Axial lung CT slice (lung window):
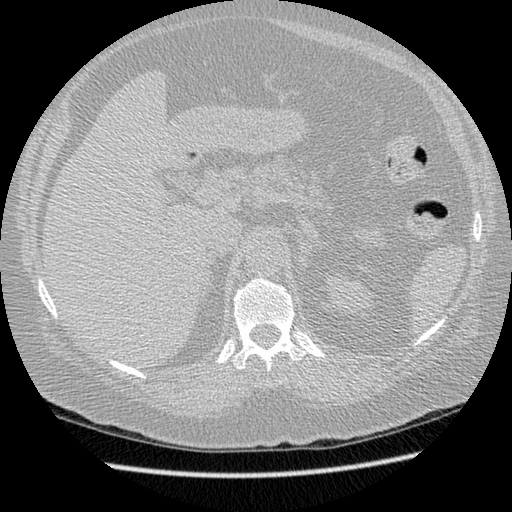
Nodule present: no